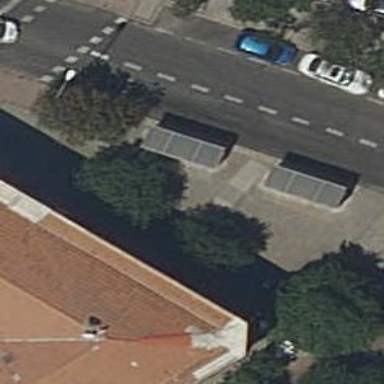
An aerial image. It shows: Bus stop with platform for public transport.